Field crop: maize
Growth stage: 1
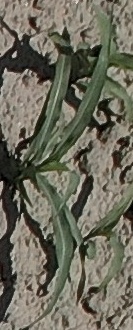
Species: sorghum